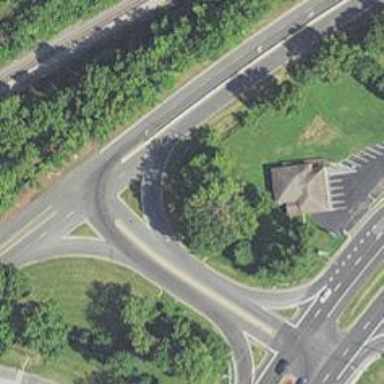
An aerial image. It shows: Asphalt trunk link road.